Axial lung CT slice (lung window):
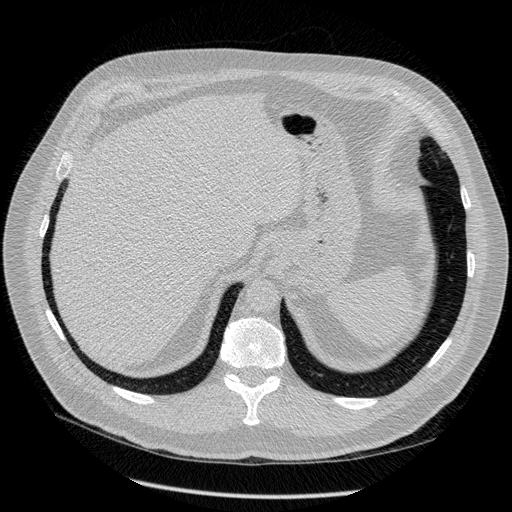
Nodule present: no